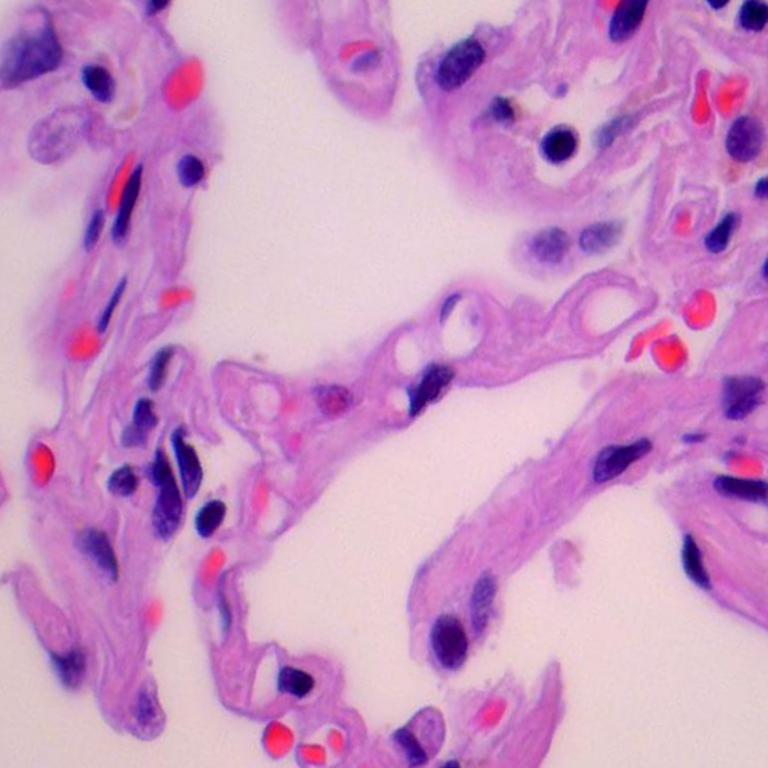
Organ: lung
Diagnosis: benign